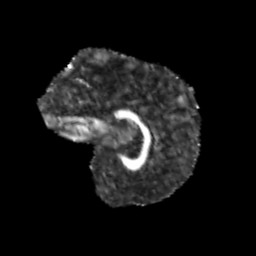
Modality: FA
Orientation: sagittal
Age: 9
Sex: male
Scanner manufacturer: siemens
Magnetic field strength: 3 T
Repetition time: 3.8 s
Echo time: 0.07 s